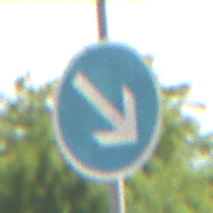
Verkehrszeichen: VorgeschriebeneVorbeifahrtRechts
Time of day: Midday
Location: Outdoor (RoadRail)
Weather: PartlyCloudy
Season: NotSpecified
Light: Natural